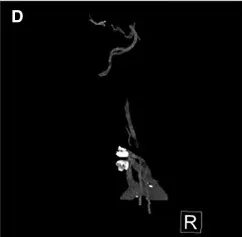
Stenosis of cranial and carotid arteries. Stenosis of left ICA.
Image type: radiology (mri)